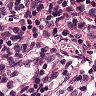
Metastatic tissue present: no